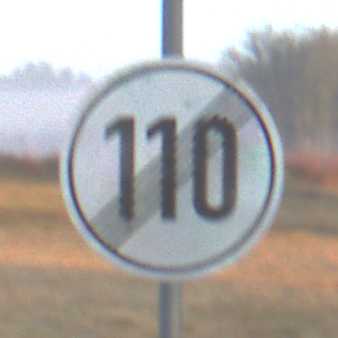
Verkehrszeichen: EndeGeschwindigkeit110
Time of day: Dawn
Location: Outdoor (Nature)
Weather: Clear
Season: NotSpecified
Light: Natural